Question: Am trying to test id3 algorithm on iris and soyabean dataset in <URL> Experimenter.

But 'id3' algorithm when RUN, gives the following error:
'''
weka.classifiers.trees.Id3: Cannot handle numeric attributes!
'''
Upon searching in Google for the above error, I found this question: <URL>
But am not sure how to use that accepted answer, since am doing the experimenting via the Weka Experimenter GUI!
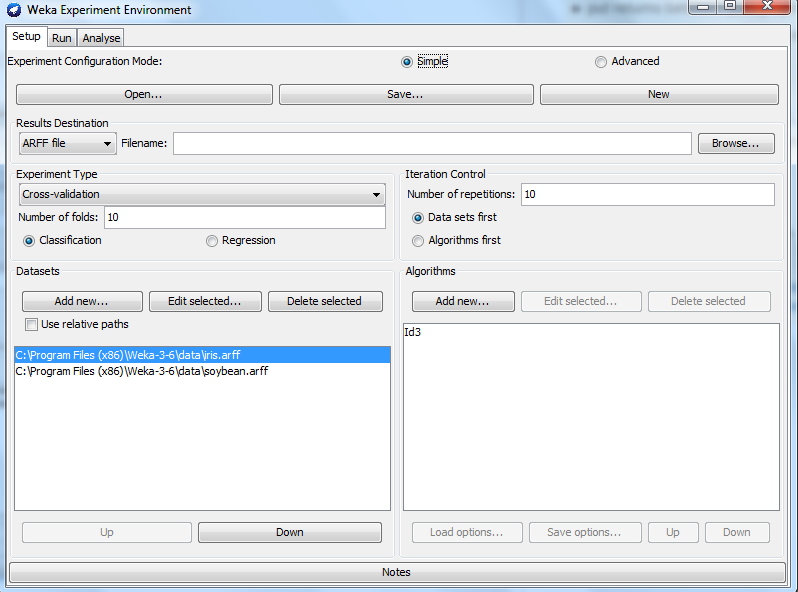
Answer: - - - -

- - -

- - - -

- -

Please note that the data filter used here is probably not very effective for modelling the problem (as all attributes appear to return true), so other filters may be better suited for this problem.
Hope this Helps!